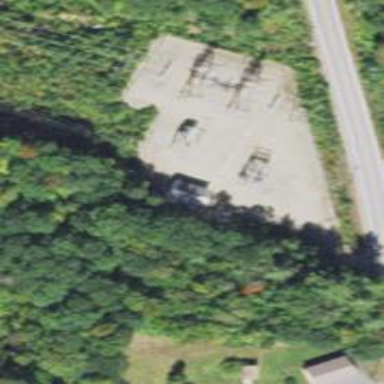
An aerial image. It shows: Distribution-level power substation.